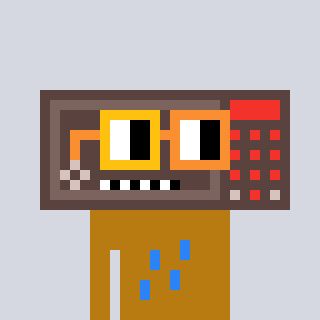
a pixel art character with square yellow and orange glasses, a wallsafe-shaped head and a gold-colored body on a cool background